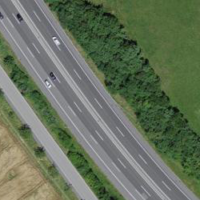
EUNIS habitat code: 57
Species observed at this site:
Macrothylacia rubi
Buteo buteo
Corvus corone
Columba livia